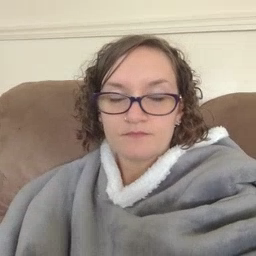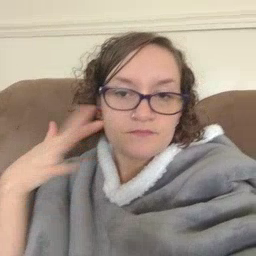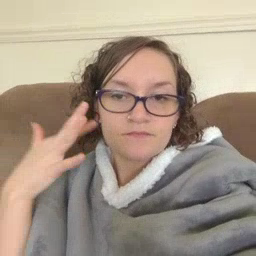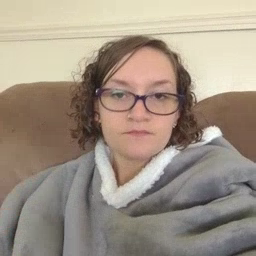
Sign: noisy